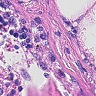
Metastatic tissue present: no